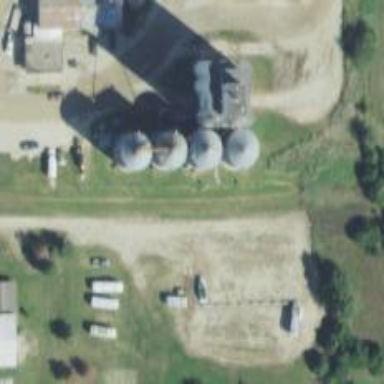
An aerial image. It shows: Silo.